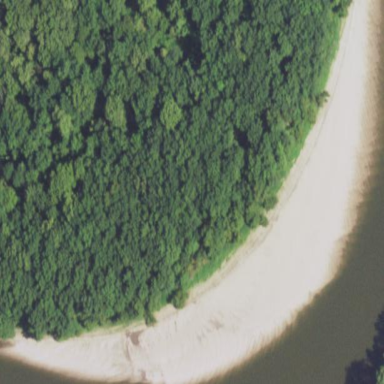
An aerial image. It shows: Scenic beach with natural beauty.